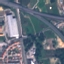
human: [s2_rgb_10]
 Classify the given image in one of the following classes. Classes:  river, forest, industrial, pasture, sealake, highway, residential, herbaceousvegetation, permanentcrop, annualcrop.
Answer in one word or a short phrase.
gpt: Highway